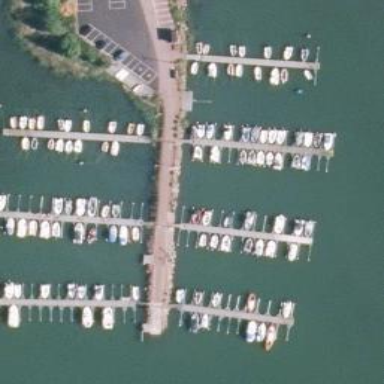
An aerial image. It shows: Pier located along footway.